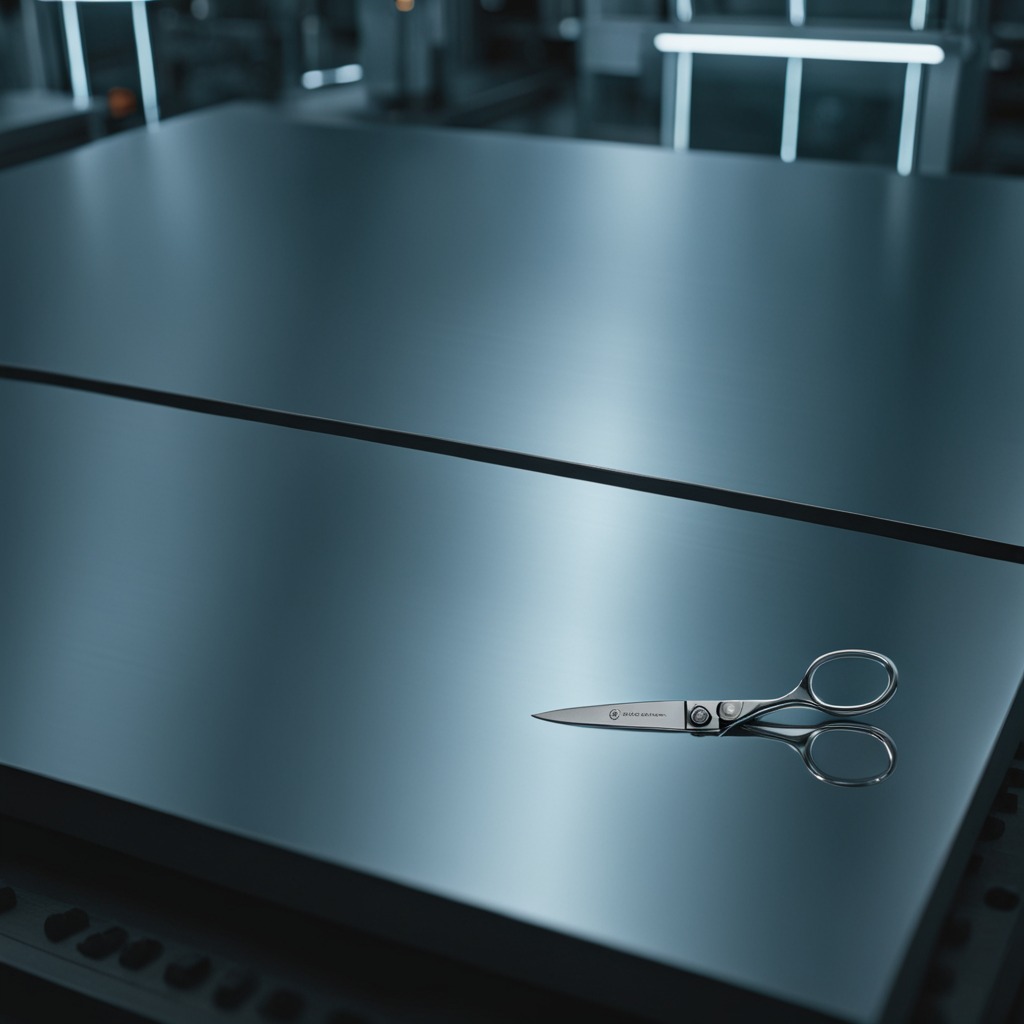
A scissor is lying on the metal table.